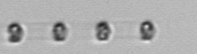
Label: Skeletonema